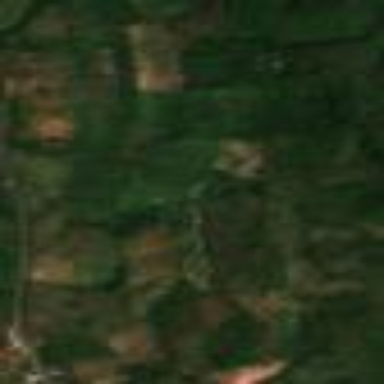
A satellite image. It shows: Orchard with rubber trees.